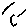
Label: line